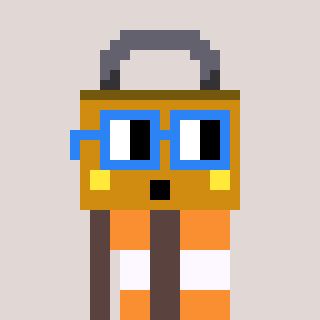
a pixel art character with square blue glasses, a lock-shaped head and a darkbrown-colored body on a warm background